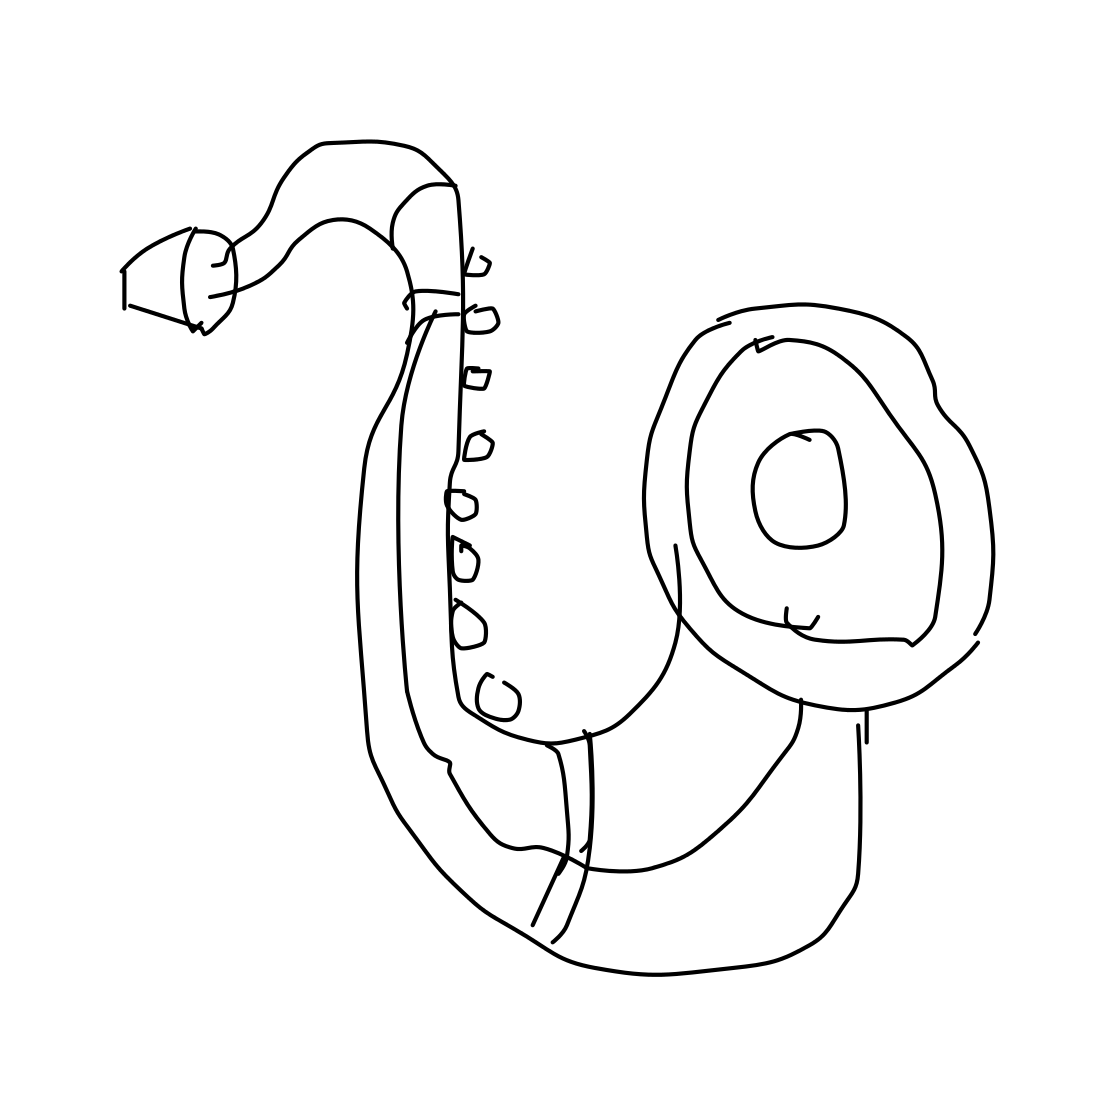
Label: saxophone